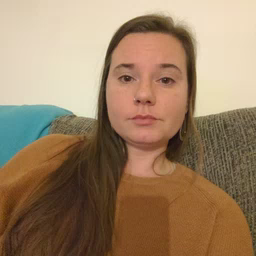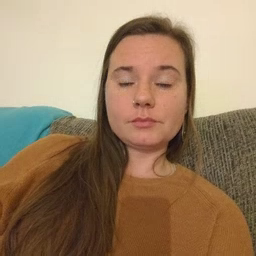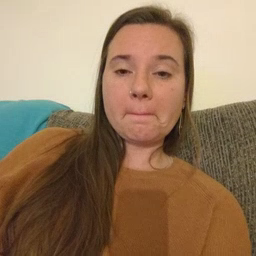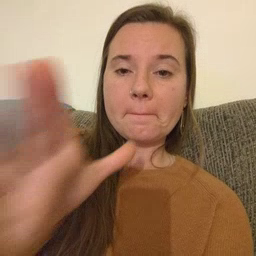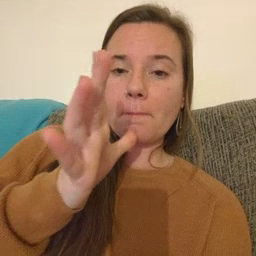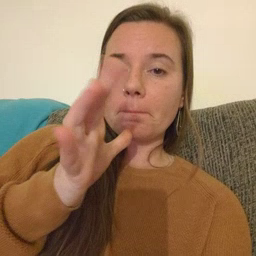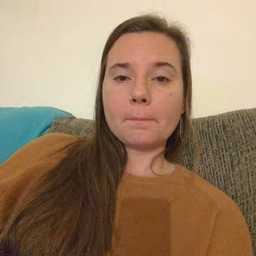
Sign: mom